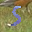
Label: 5